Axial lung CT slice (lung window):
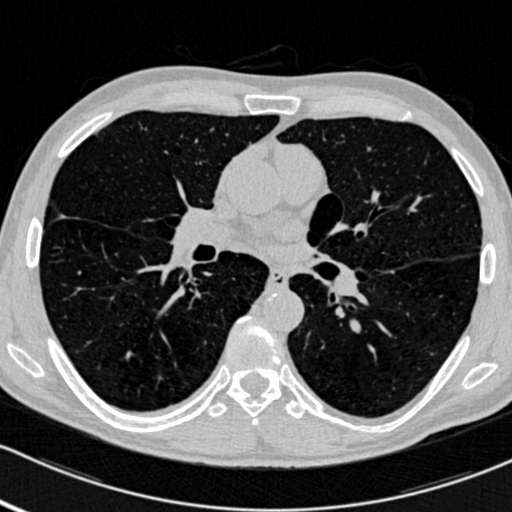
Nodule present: no